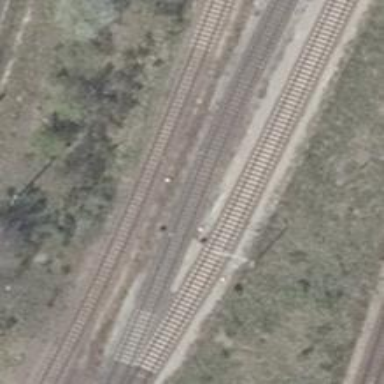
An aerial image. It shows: Railway spur service.